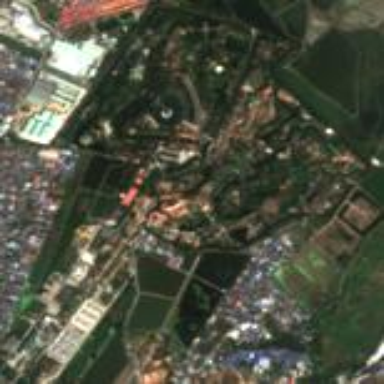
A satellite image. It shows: Theme park.